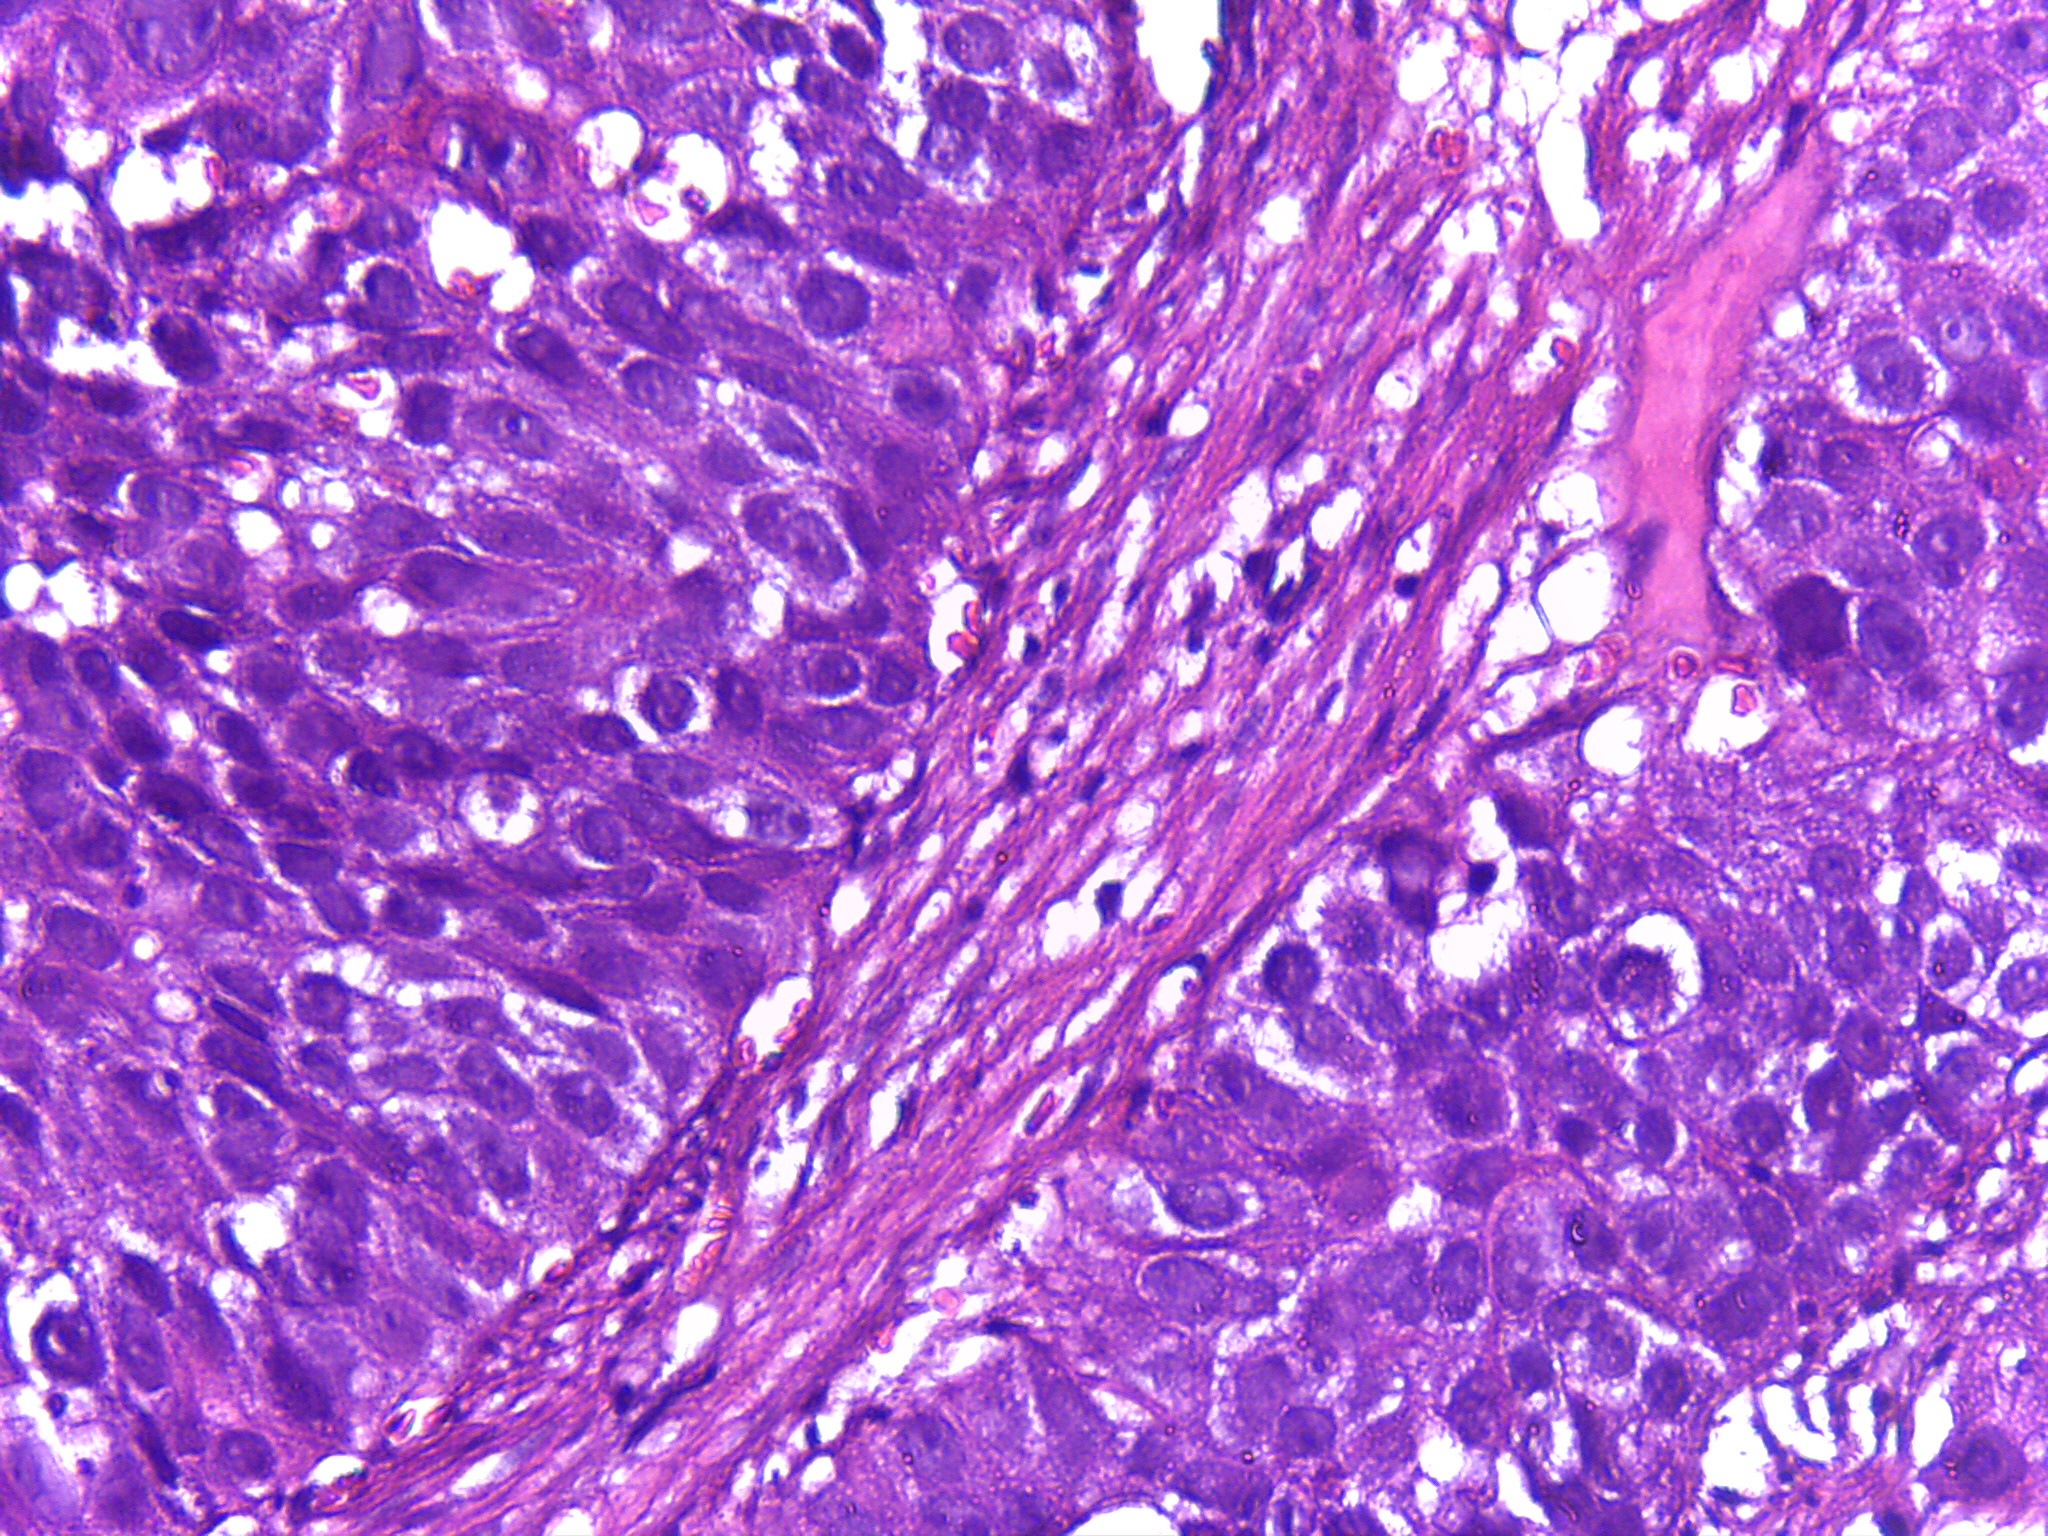
Diagnosis: OSCC